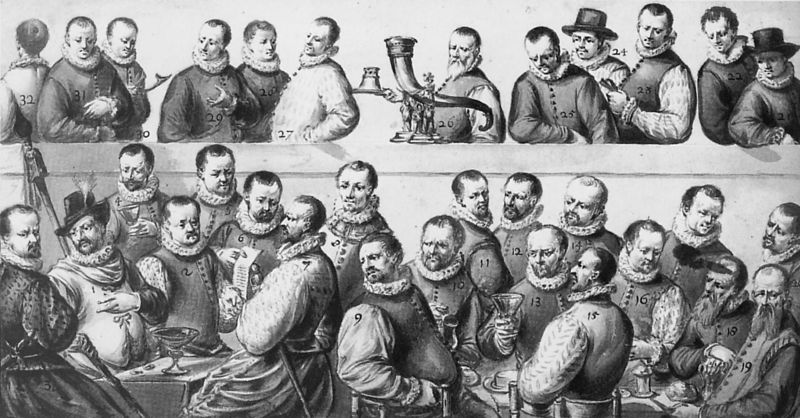
Titel: The Company of captain Egbert Vinck
Künstler: Jacob Colijn
Institution: London, British Museum
Schlagwörter: mann, weiß, menschen, glas, grau, hut, hüte, männer, schwarz, stühle, tisch, fest, gesellschaft, leute, versammlung, bart, kellner, kragen, bildnis, füllhorn, gilde, holland, horn, niederlande, porträt, trinkhorn, mühle, renaissance, relief, essen, zahlen, weste, stich, schwarzweiß, schwert, niederländisch, portraits, tracht, edelmänner, pokal, niederland, westen, nummeriert, nummern, verein, fmänner